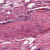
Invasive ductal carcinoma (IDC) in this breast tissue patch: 0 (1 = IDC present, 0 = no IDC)